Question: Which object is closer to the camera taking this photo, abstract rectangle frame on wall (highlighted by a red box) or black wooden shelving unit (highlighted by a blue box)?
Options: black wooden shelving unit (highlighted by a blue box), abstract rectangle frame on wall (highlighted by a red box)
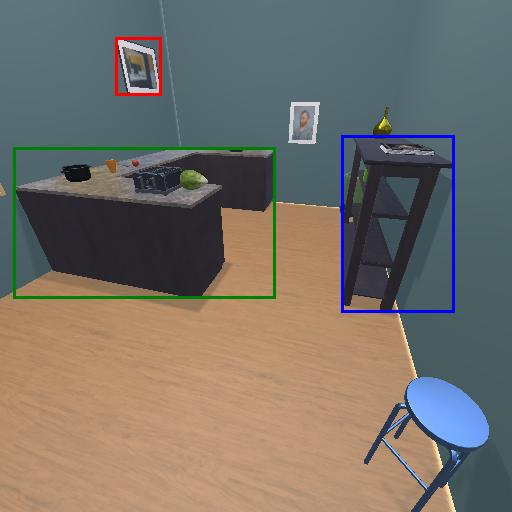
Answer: black wooden shelving unit (highlighted by a blue box)